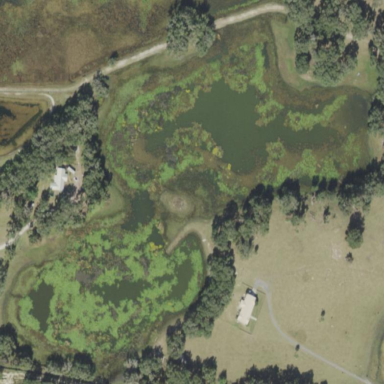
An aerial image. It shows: Serene pond surrounded by nature.